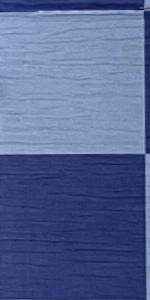
Label: Empty